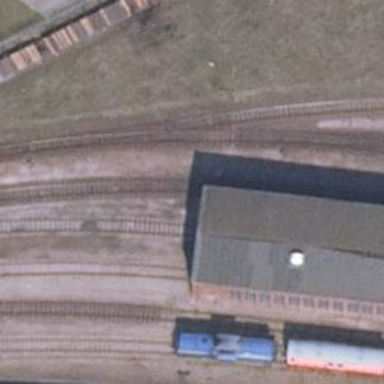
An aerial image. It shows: Signal on the railway located in the track.